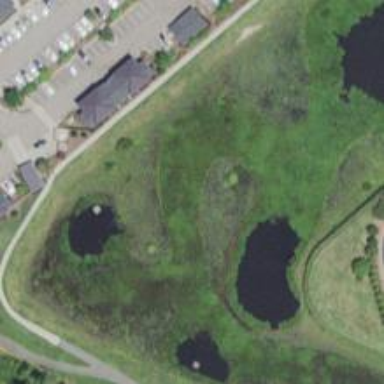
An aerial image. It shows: Detention water basin.